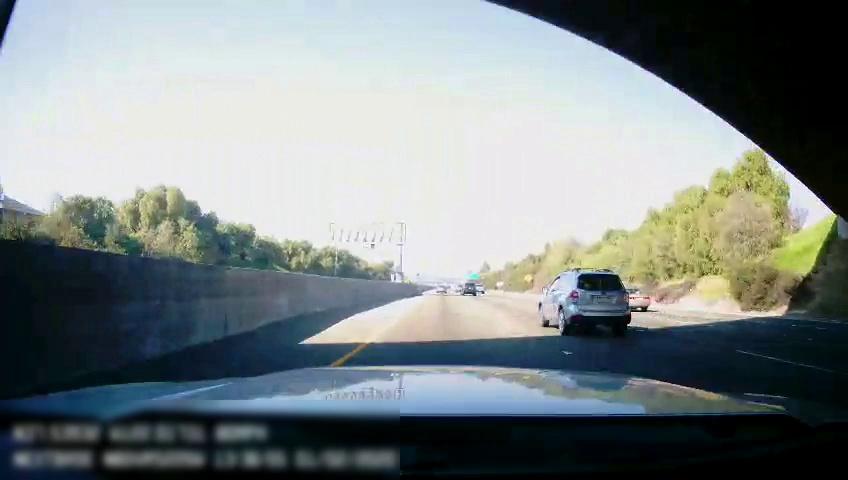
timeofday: Day
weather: Sunny
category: Drivable Space
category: Vehicles | SUV
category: Vehicles | SUV
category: Vehicles | Car
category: Lanes | Current Lane
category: Lanes | Current Lane
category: Lanes | Alternate Lane
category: Lanes | Alternate Lane
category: Lanes | Alternate Lane
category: Lanes | Alternate Lane